Question: I am trying to remove status bar from particular View Controller but still it shows blue line when i tried to Hide it so please give some suggestions for that.
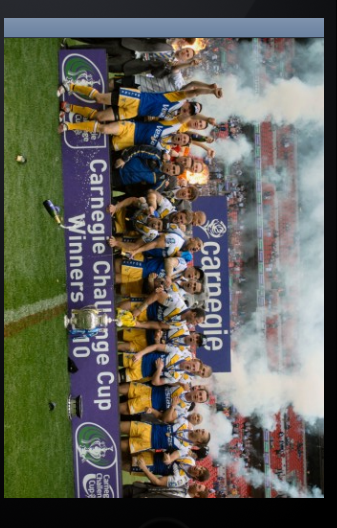
Answer: '''
[[UIApplication sharedApplication] setStatusBarHidden:YES];
'''